Question: I have a Local MediaWiki 1.25.1 installation on my 32 bit Ubuntu 15.04 PC and while I have a script (written in JavaScript) for adding items to the toolbox in my 'MediaWiki:Common.js' page, which I have from asking people on the Wikia support forums about how to add items to the toolbox when my Wiki was still hosted by Wikia, I do not have one that removes items from the toolbox. As I am no longer on Wikia I have to find elsewhere to this question, hence why I am here at SO. Currently this is my 'MediaWiki:Common.js' page:
'''
$(function() {
mw.util.addPortletLink('p-tb', mw.util.wikiGetlink('Special:CategoryTree'), 'CategoryTree', false, 'Show category tree page');
mw.util.addPortletLink('p-tb', mw.util.wikiGetlink('Special:Export/'+mw.config.get('wgPageName')), 'Export current page', false, 'Export current page as XML');
mw.util.addPortletLink('p-tb', mw.util.wikiGetlink('Special:Export'), 'Export pages', false, 'Export pages as XML');
mw.util.addPortletLink('p-tb', mw.util.wikiGetlink('Special:Import'), 'Import pages', false, 'Import pages as XML');
mw.util.addPortletLink('p-tb', mw.util.wikiGetlink('Special:PrefixIndex/'+mw.config.get('wgPageName')), 'List subpages', false, 'Get a list of subpages of this page');
});
'''
which adds items called 'CategoryTree', 'Export current page', 'Export pages', to the Toolbox.
Now I was hoping that someone could help me with removing items from the toolbox. For those that do not fully know what I'm talking about, in the screenshot shown below:

the toolbox is what appears under the heading "Tools" in the left-hand side of the page. By the way, I have attempted using a modified version of <URL> namely:
'''
ModifySidebar( 'remove', 'toolbox', 'Upload file', 'http://localhost/linux/index.php/Special:Upload' );
'''
needless to say, or otherwise I wouldn't be here, it failed. One of the links I'd like to remove is "Page information" which is dependent on the 'wgPageName' variable too (namely it is 'http://localhost/linux/index.php?title=wgPageName&action=info'), just like the links I add with the script currently in my 'MediaWiki:Common.js' page, hence any answer you give me I would like to be able to use (with simple modification) for this purpose. Please keep in mind I am a novice JavaScript user, so answers NOT in JavaScript/programming jargon would certainly be appreciated.
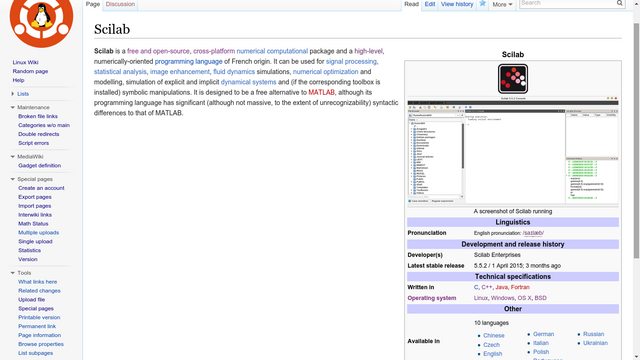
Answer: This might have something to do with running it on localhost, as it works fine for me.
You don't actually have to supply both the "name" paramter and the "link" parameter to remove an item, it's an either/or - so you should try the same without the link, namely:
'ModifySidebar( 'remove', 'toolbox', 'Upload file' );'
This should also solve your problem with "Page information" - simply don't supply the link for removal.